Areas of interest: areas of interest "Commercial service"
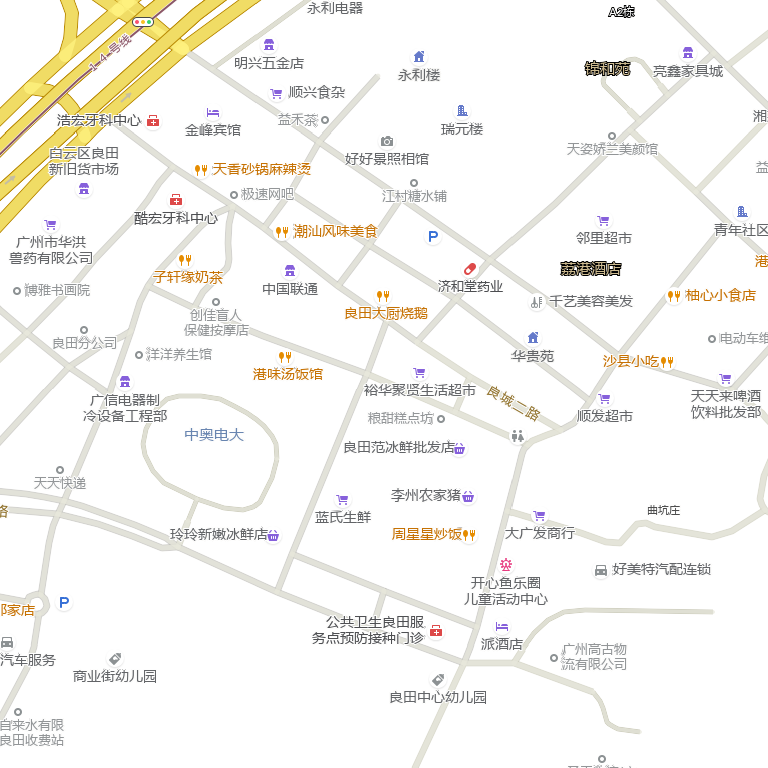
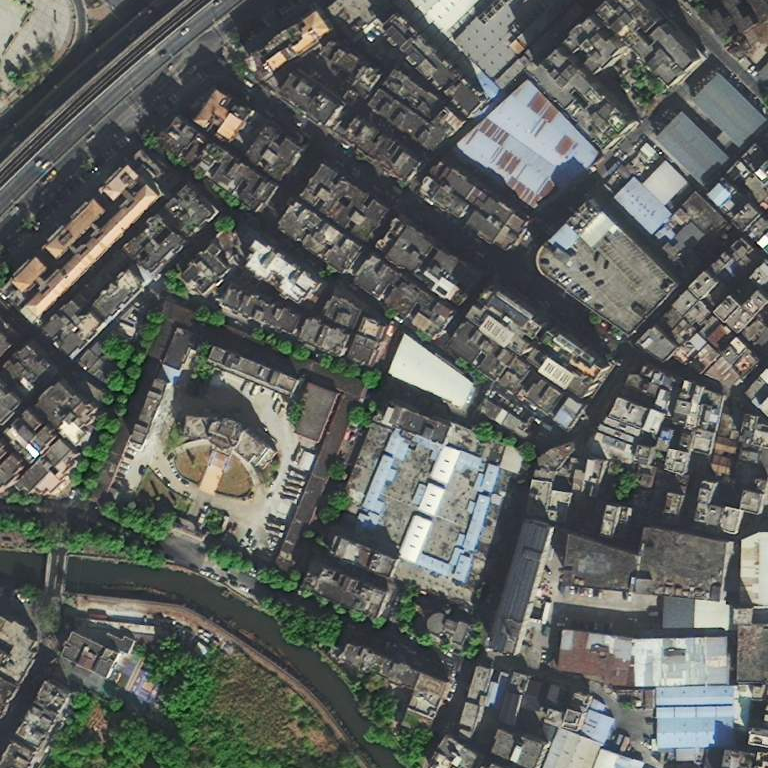